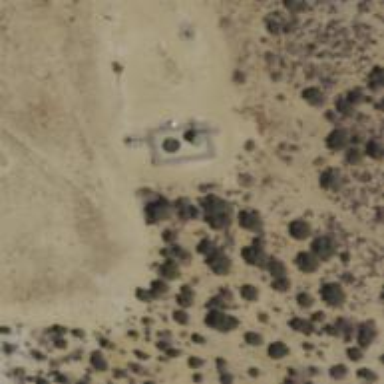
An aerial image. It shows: Storage tank with man-made structure.